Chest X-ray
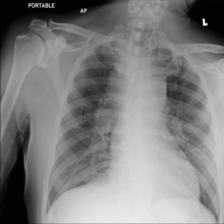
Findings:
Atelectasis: negative
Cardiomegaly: negative
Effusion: negative
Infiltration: negative
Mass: negative
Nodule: negative
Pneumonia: negative
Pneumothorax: negative
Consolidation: negative
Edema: negative
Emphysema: negative
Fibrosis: negative
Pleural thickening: negative
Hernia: negative